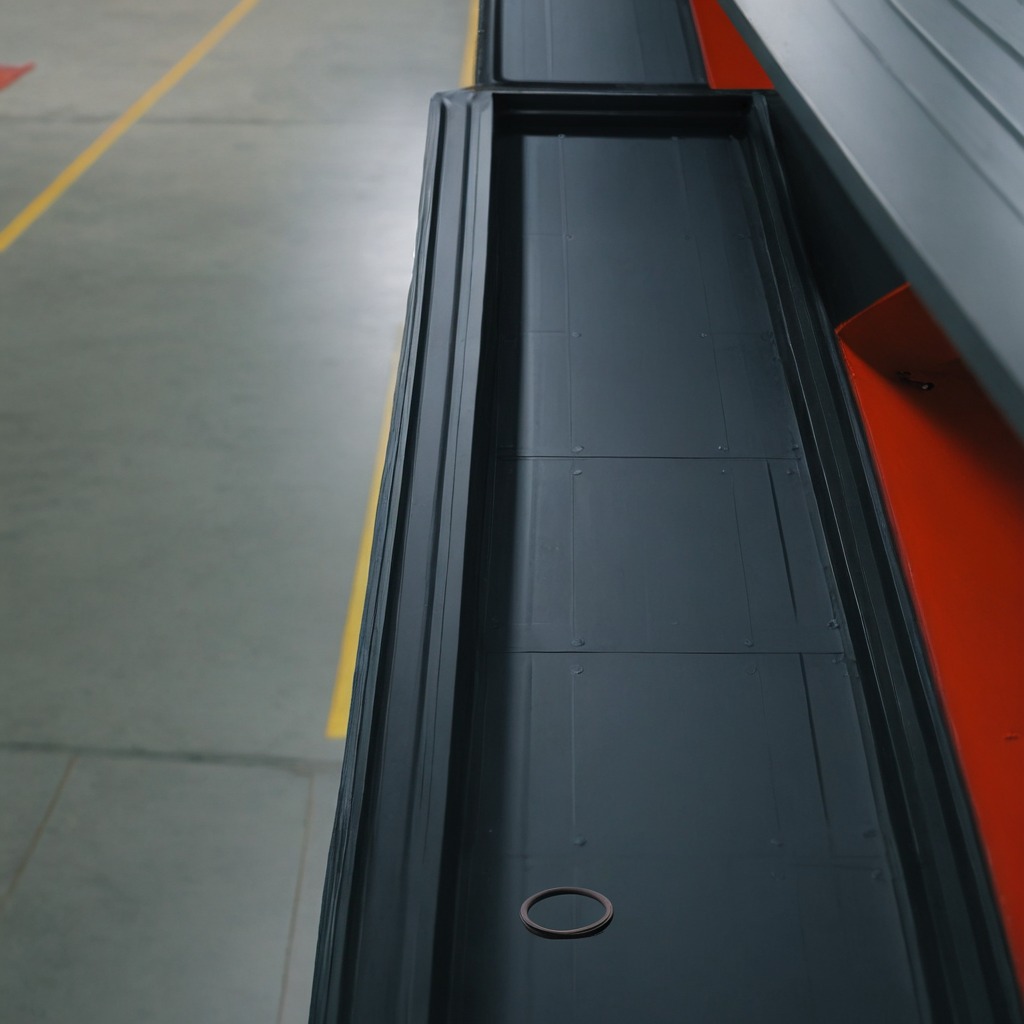
A rubber O-ring is lying on a toolbox surface in an airplane hangar workshop 8K.